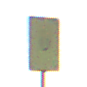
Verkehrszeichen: AnkuendigungOderFortsetzungUmleitungOhnePfeilsymbol
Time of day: SunriseSunset
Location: Outdoor (Nature)
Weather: Clear
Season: NotSpecified
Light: Natural